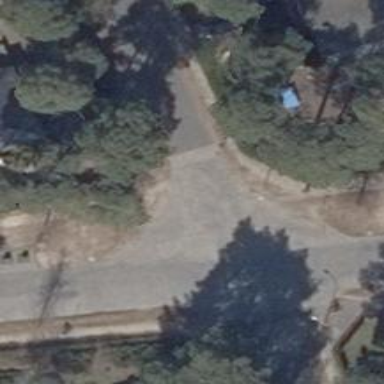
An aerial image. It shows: Residential road with sidewalks on both sides.